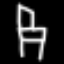
Label: chair